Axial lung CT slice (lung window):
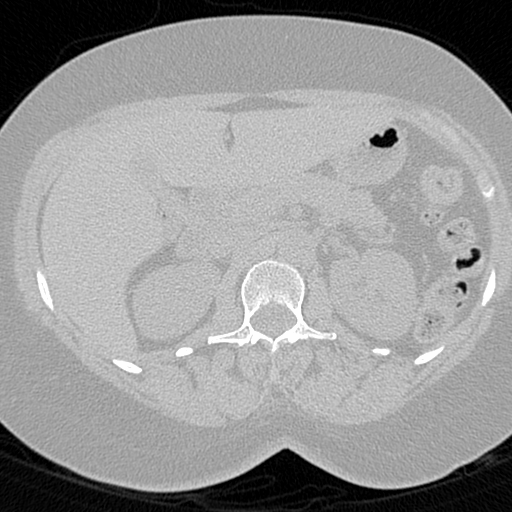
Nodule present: no